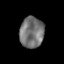
Tissue: prostate
Cell type: Epithelial cells
Senescence score: 0.3176
Nuclear area (px): 735
Mean DAPI intensity: 114.785